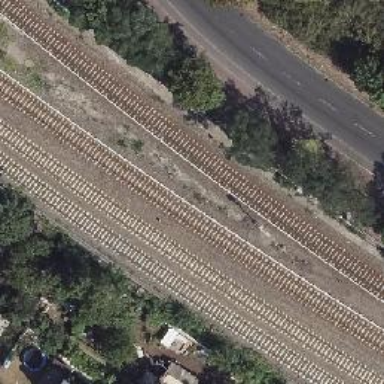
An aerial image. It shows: Railway milestone.